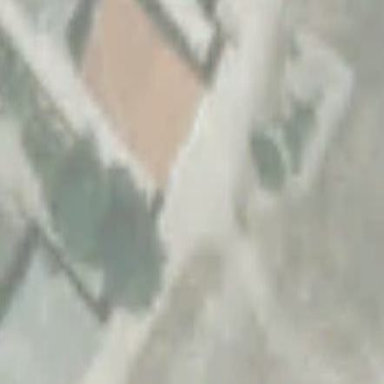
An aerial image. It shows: Residential building.